【题型】选择题　【知识点】函数　【难度】easy
已知幂函数$y=x^{\frac{p}{3}}(p\in\mathbb{Z})$的图象关于$y$轴对称，如图所示，则（  ）

A．$p$为奇数，且$p>0$ \quad
B．$p$为奇数，且$p<0$ \\
C．$p$为偶数，且$p>0$ \quad
D．$p$为偶数，且$p<0$
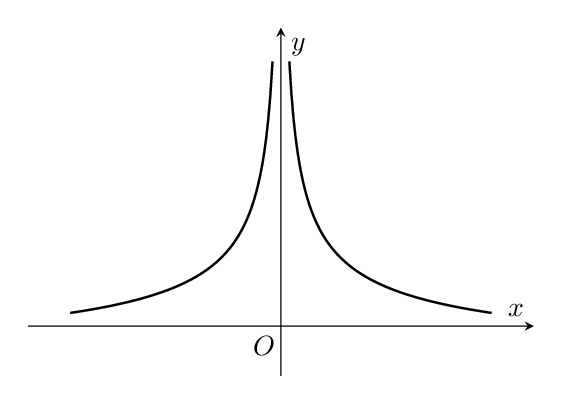
【解答】
\textbf{【答案】}D

\vspace{0.3cm}
\textbf{【分析】}根据图象的单调性和奇偶性判断.

\vspace{0.3cm}
\textbf{【详解】}因为函数$y=x^{\frac{p}{3}}$的图象关于$y$轴对称，所以函数$y=x^{\frac{p}{3}}$为偶函数，即$p$为偶数．

又函数$y=x^{\frac{p}{3}}$的定义域为$(-\infty,0)\cup(0,+\infty)$，且在$(0,+\infty)$上单调递减，

则有$\frac{p}{3}<0$，所以$p<0$．

\vspace{0.3cm}
故选：D